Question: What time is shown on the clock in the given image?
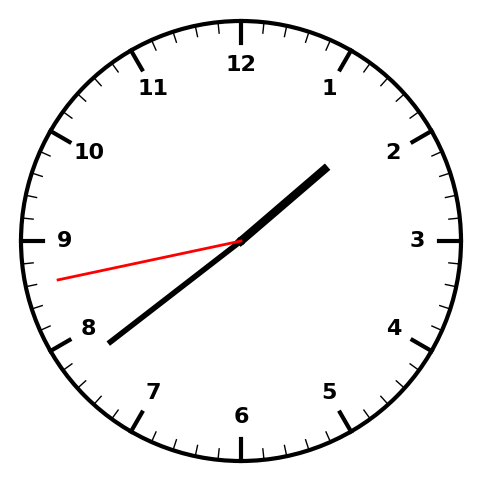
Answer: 01:38:43